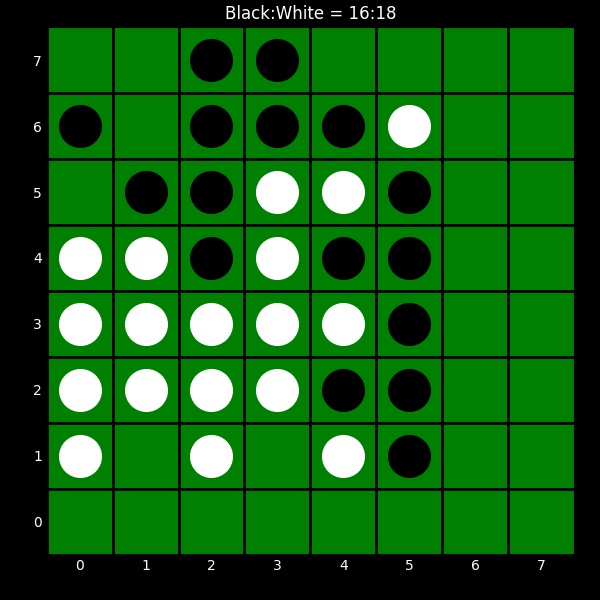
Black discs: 16
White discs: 18